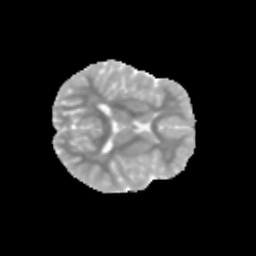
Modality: MD
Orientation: axial
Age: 9
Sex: female
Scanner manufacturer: siemens
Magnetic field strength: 3 T
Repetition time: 3.8 s
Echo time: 0.07 s